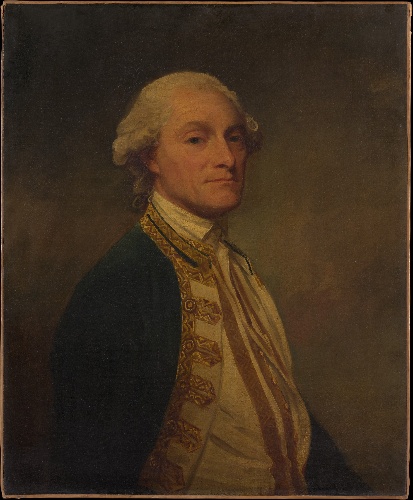
Title: Admiral Sir Chaloner Ogle (1726–1816)
Artist: George Romney
Artist bio: British, Beckside, Lancashire 1734–1802 Kendal, Cumbria
Object type: Painting
Classification: Paintings
Medium: Oil on canvas
Dimensions: 30 x 24 5/8 in. (76.2 x 62.5 cm)
Department: European Paintings
Credit line: Gift of Lennen and Newell Inc., 1953
Accession year: 1953
Repository: Metropolitan Museum of Art, New York, NY
Tags: Men|Portraits|Admirals